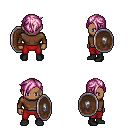
a pixel art fantasy rpg character, male body template, human, dark skin, brown long-sleeve shirt, red pants, pink pixie cut hairstyle, black shoes, shield, four views (front, back, left, right), 2x2 character sprite sheet, small pixel art, hard edges, no anti-aliasing